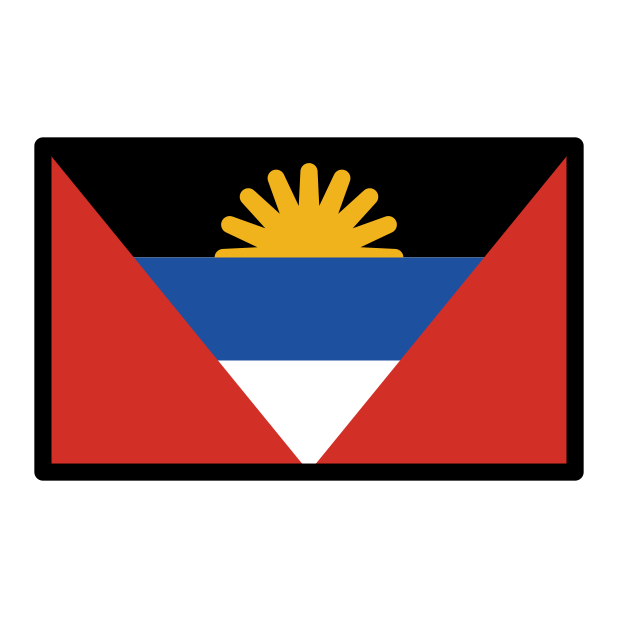
flag: Antigua & Barbuda